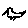
Label: bird